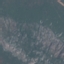
Label: HerbaceousVegetation